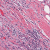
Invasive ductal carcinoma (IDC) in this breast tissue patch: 1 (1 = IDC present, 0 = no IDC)